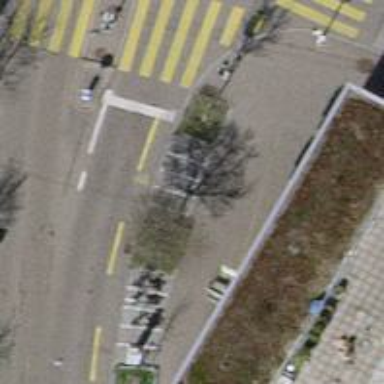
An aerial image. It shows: Bicycle rental facility.